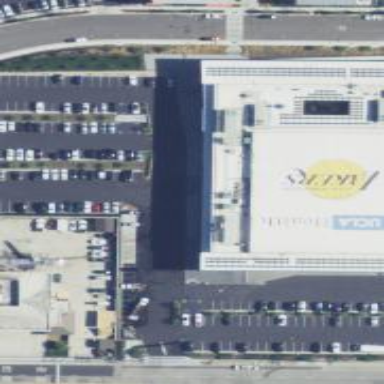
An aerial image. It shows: Sports centre building with facilities for basketball.